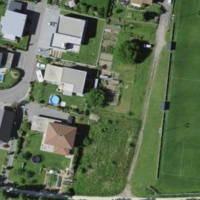
EUNIS habitat code: 25
Species observed at this site:
Fagopyrum esculentum